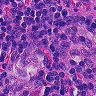
Metastatic tissue present: no